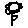
Label: flower